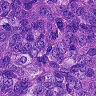
Metastatic tissue present: yes